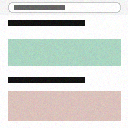
Screen state: on